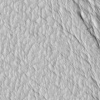
Atmospheric dust classification: not_dusty